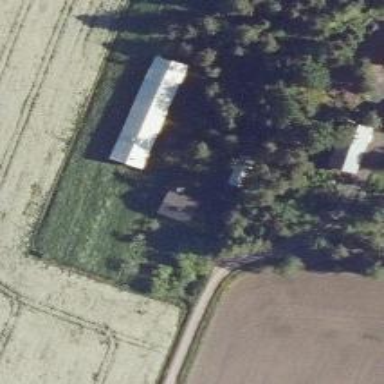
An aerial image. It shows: Farm.